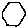
Label: hexagon